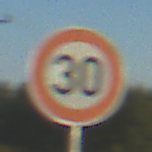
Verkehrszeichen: Geschwindigkeit30
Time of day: SunriseSunset
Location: Outdoor (RoadRail)
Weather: Clear
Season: NotSpecified
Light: Natural